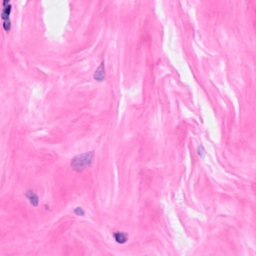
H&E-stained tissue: Breast